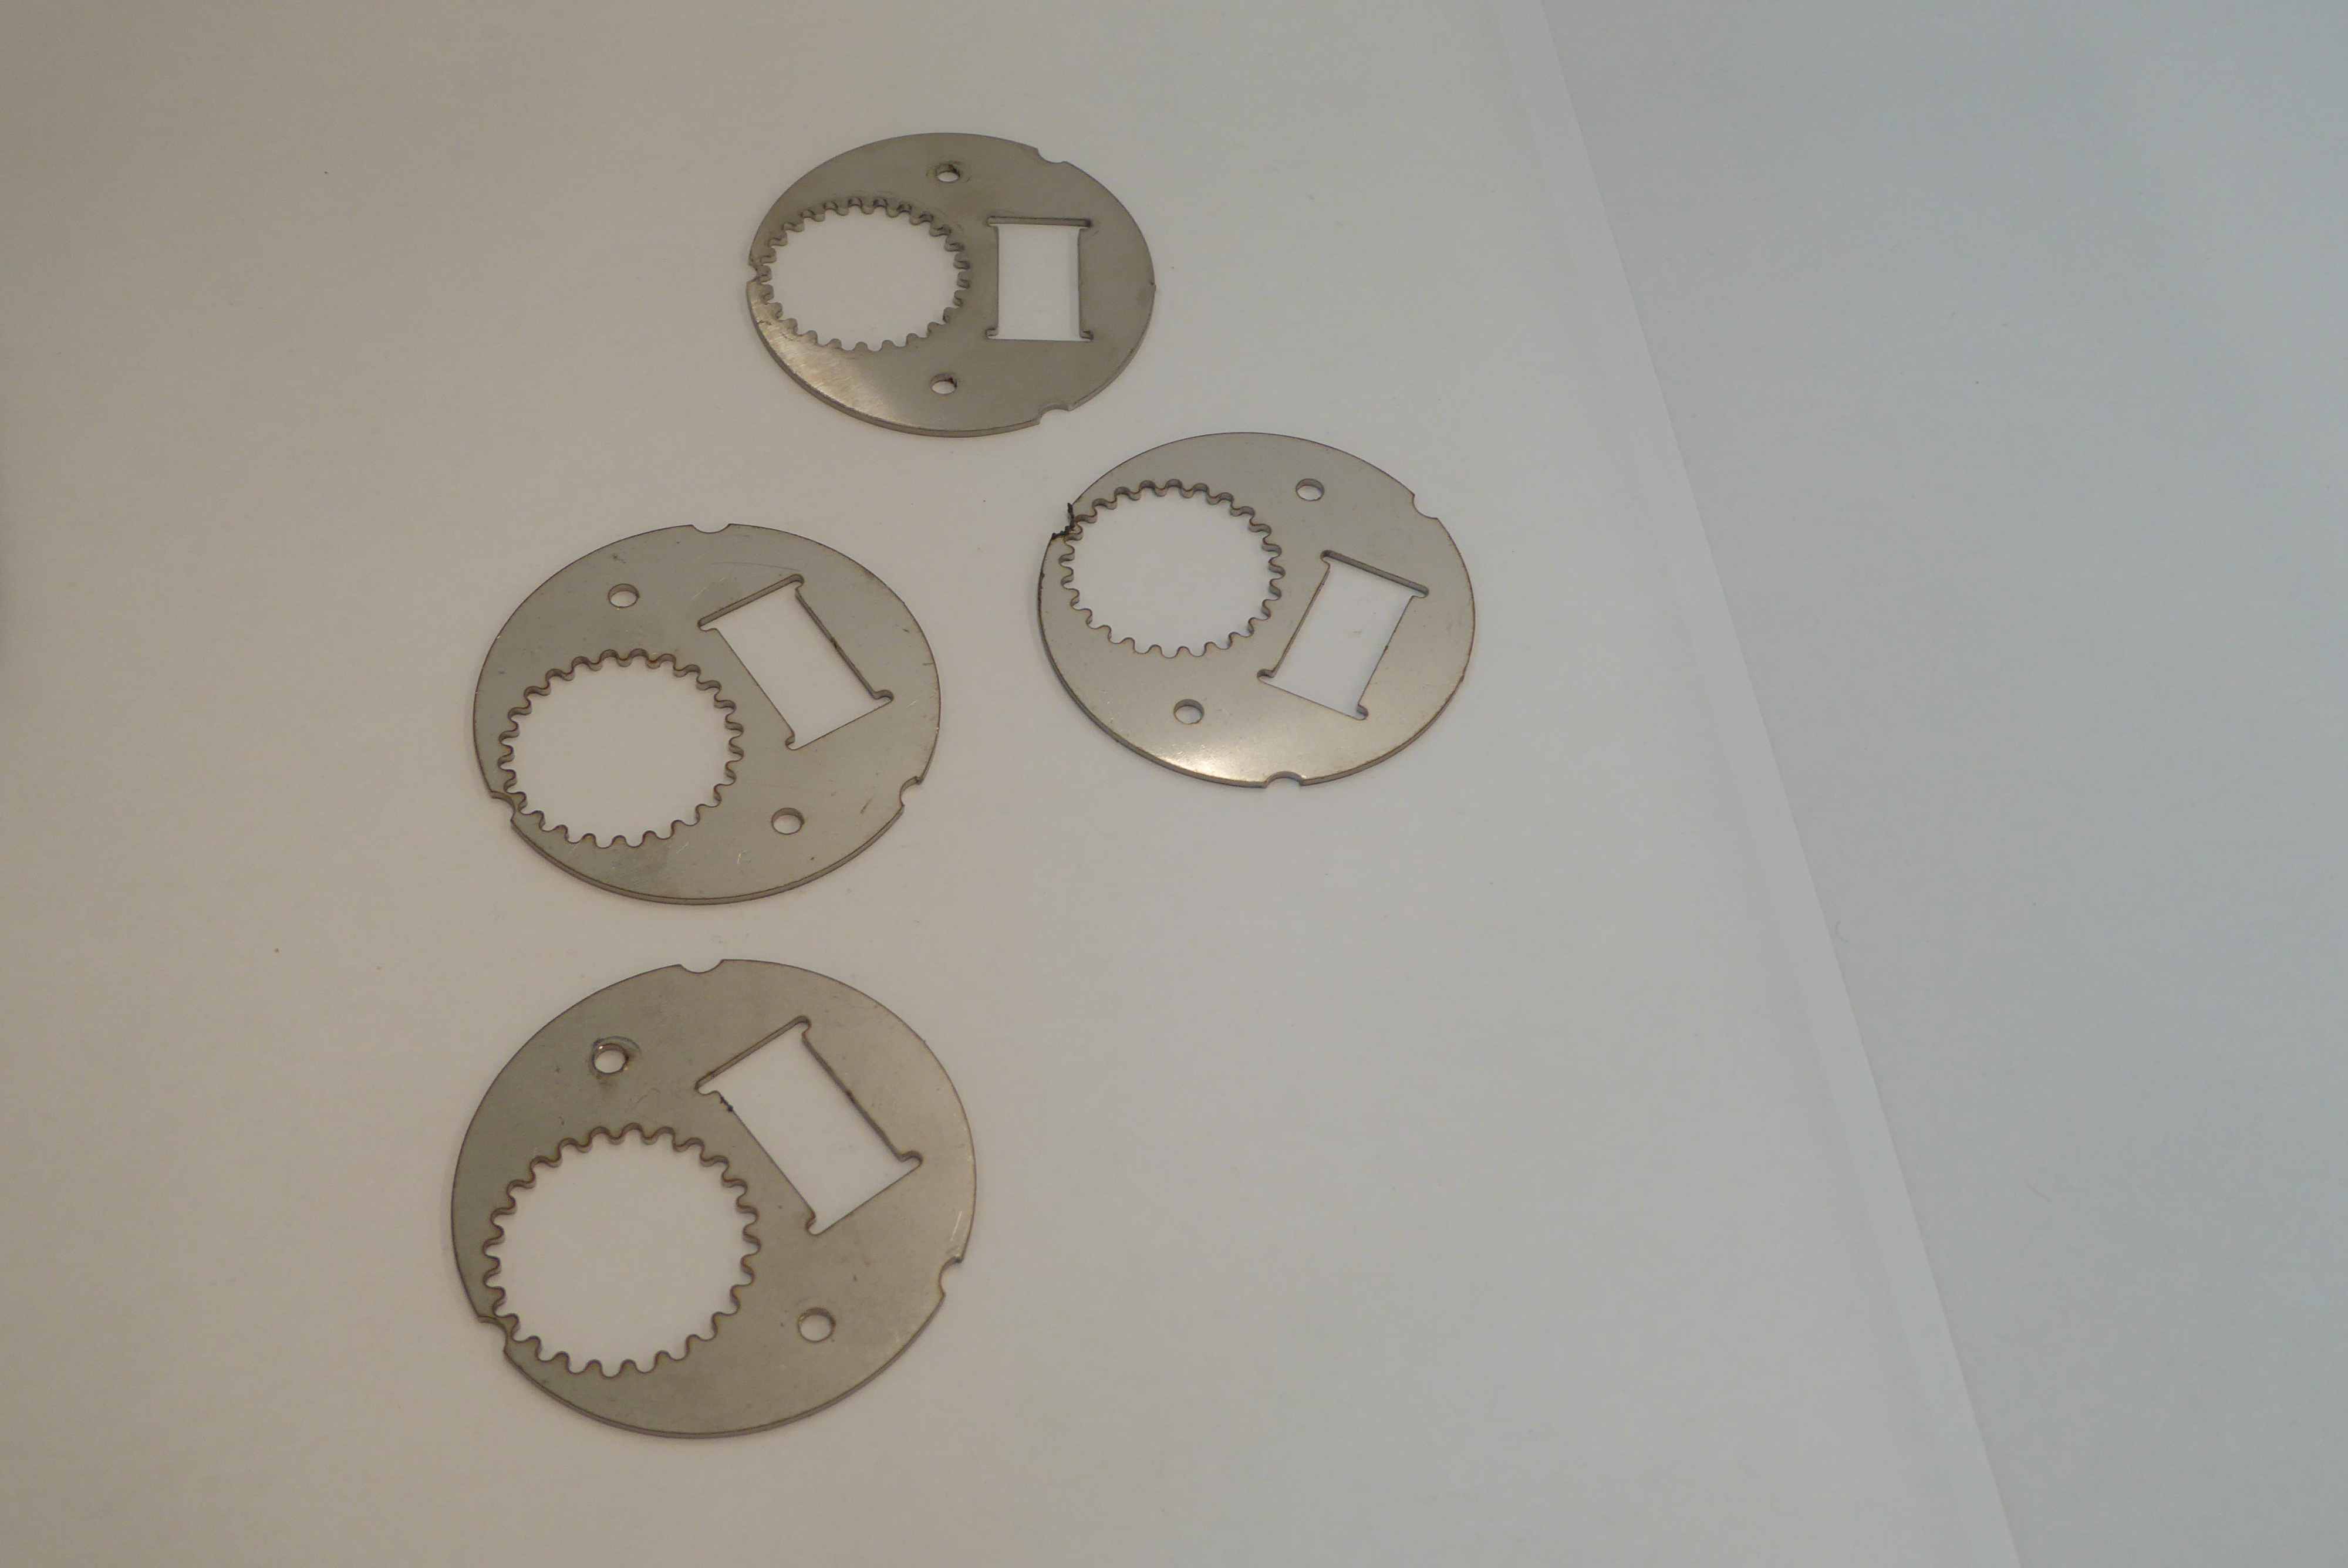
Label: Bottle Opener - Inlay